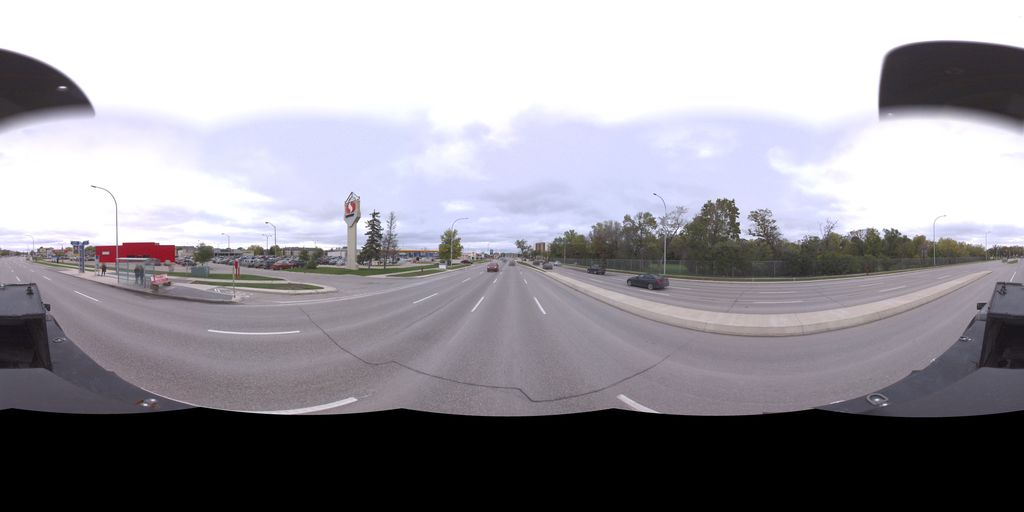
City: winnipeg